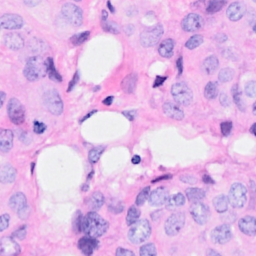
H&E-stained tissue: Breast